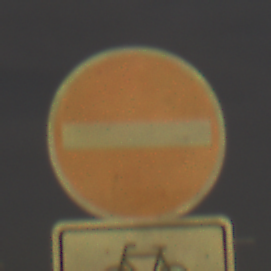
Verkehrszeichen: VerbotDerEinfahrt
Zusatzzeichen unten: EinspurigeFahrzeugeFrei1
Umgebung: Outdoor, Urban
Tageszeit: Night
Wetter: PartlyCloudy
Licht: Artificial
Jahreszeit: NotSpecified
Kontrast: HighContrast